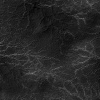
Atmospheric dust classification: not_dusty